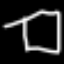
Label: square